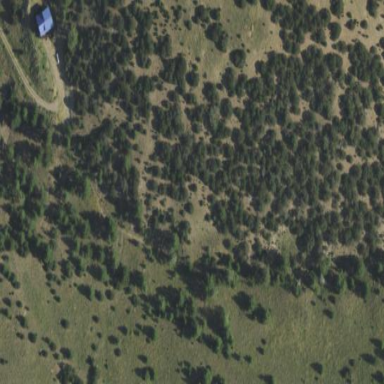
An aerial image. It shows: Woodland with evergreen needle-leaved trees.